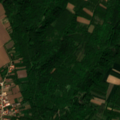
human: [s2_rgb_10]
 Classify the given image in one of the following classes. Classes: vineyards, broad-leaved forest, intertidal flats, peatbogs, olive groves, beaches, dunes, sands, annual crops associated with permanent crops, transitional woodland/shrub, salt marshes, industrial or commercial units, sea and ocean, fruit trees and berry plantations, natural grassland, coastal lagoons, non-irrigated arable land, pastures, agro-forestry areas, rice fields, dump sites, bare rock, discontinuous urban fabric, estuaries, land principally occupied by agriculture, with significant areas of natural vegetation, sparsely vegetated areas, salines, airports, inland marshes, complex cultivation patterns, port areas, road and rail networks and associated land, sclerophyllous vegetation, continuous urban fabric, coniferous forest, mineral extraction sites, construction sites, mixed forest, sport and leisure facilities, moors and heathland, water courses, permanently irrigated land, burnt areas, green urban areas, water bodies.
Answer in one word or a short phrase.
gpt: discontinuous urban fabric, non-irrigated arable land, land principally occupied by agriculture, with significant areas of natural vegetation, broad-leaved forest, transitional woodland/shrub